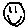
Label: smiley face